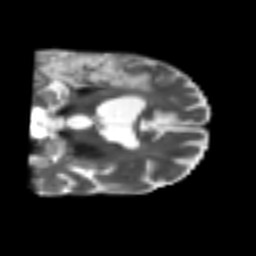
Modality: T2w
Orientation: coronal
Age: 58
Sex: male
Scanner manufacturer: siemens
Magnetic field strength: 3 T
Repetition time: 4.999 s
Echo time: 0.07946 s